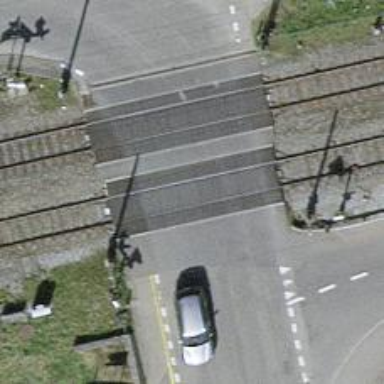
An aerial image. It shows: Level crossing along the railway.